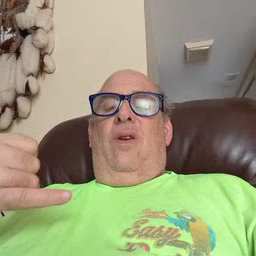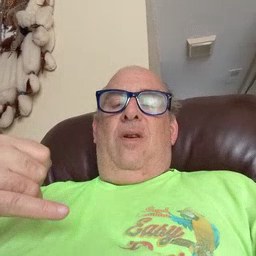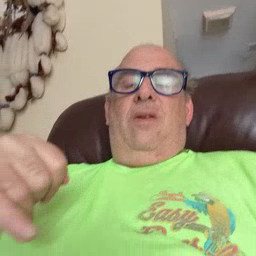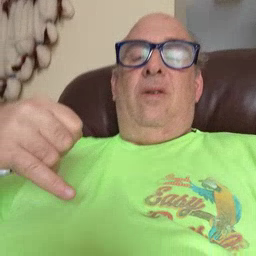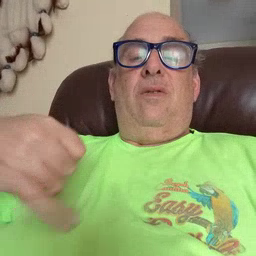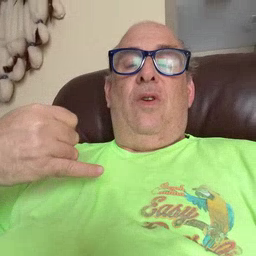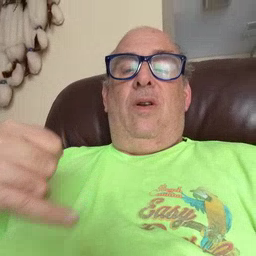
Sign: jeans